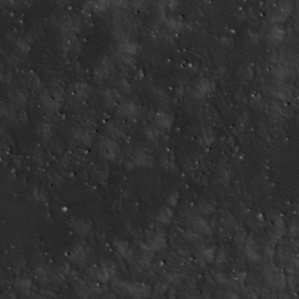
Label: non_frost